Field crop: maize
Growth stage: 2
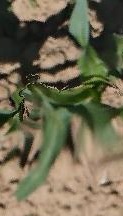
Species: maize